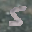
Label: 5